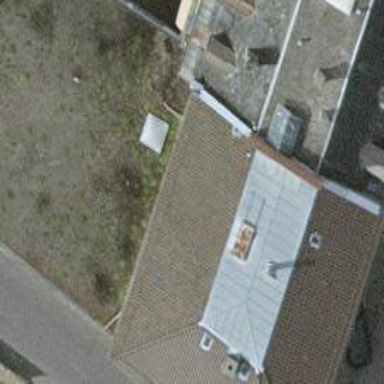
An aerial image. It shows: Building with saltbox-shaped roof.